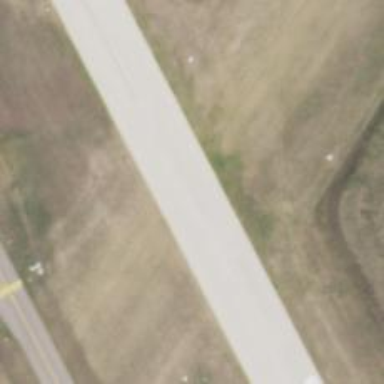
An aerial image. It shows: Runway at airport.